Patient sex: F
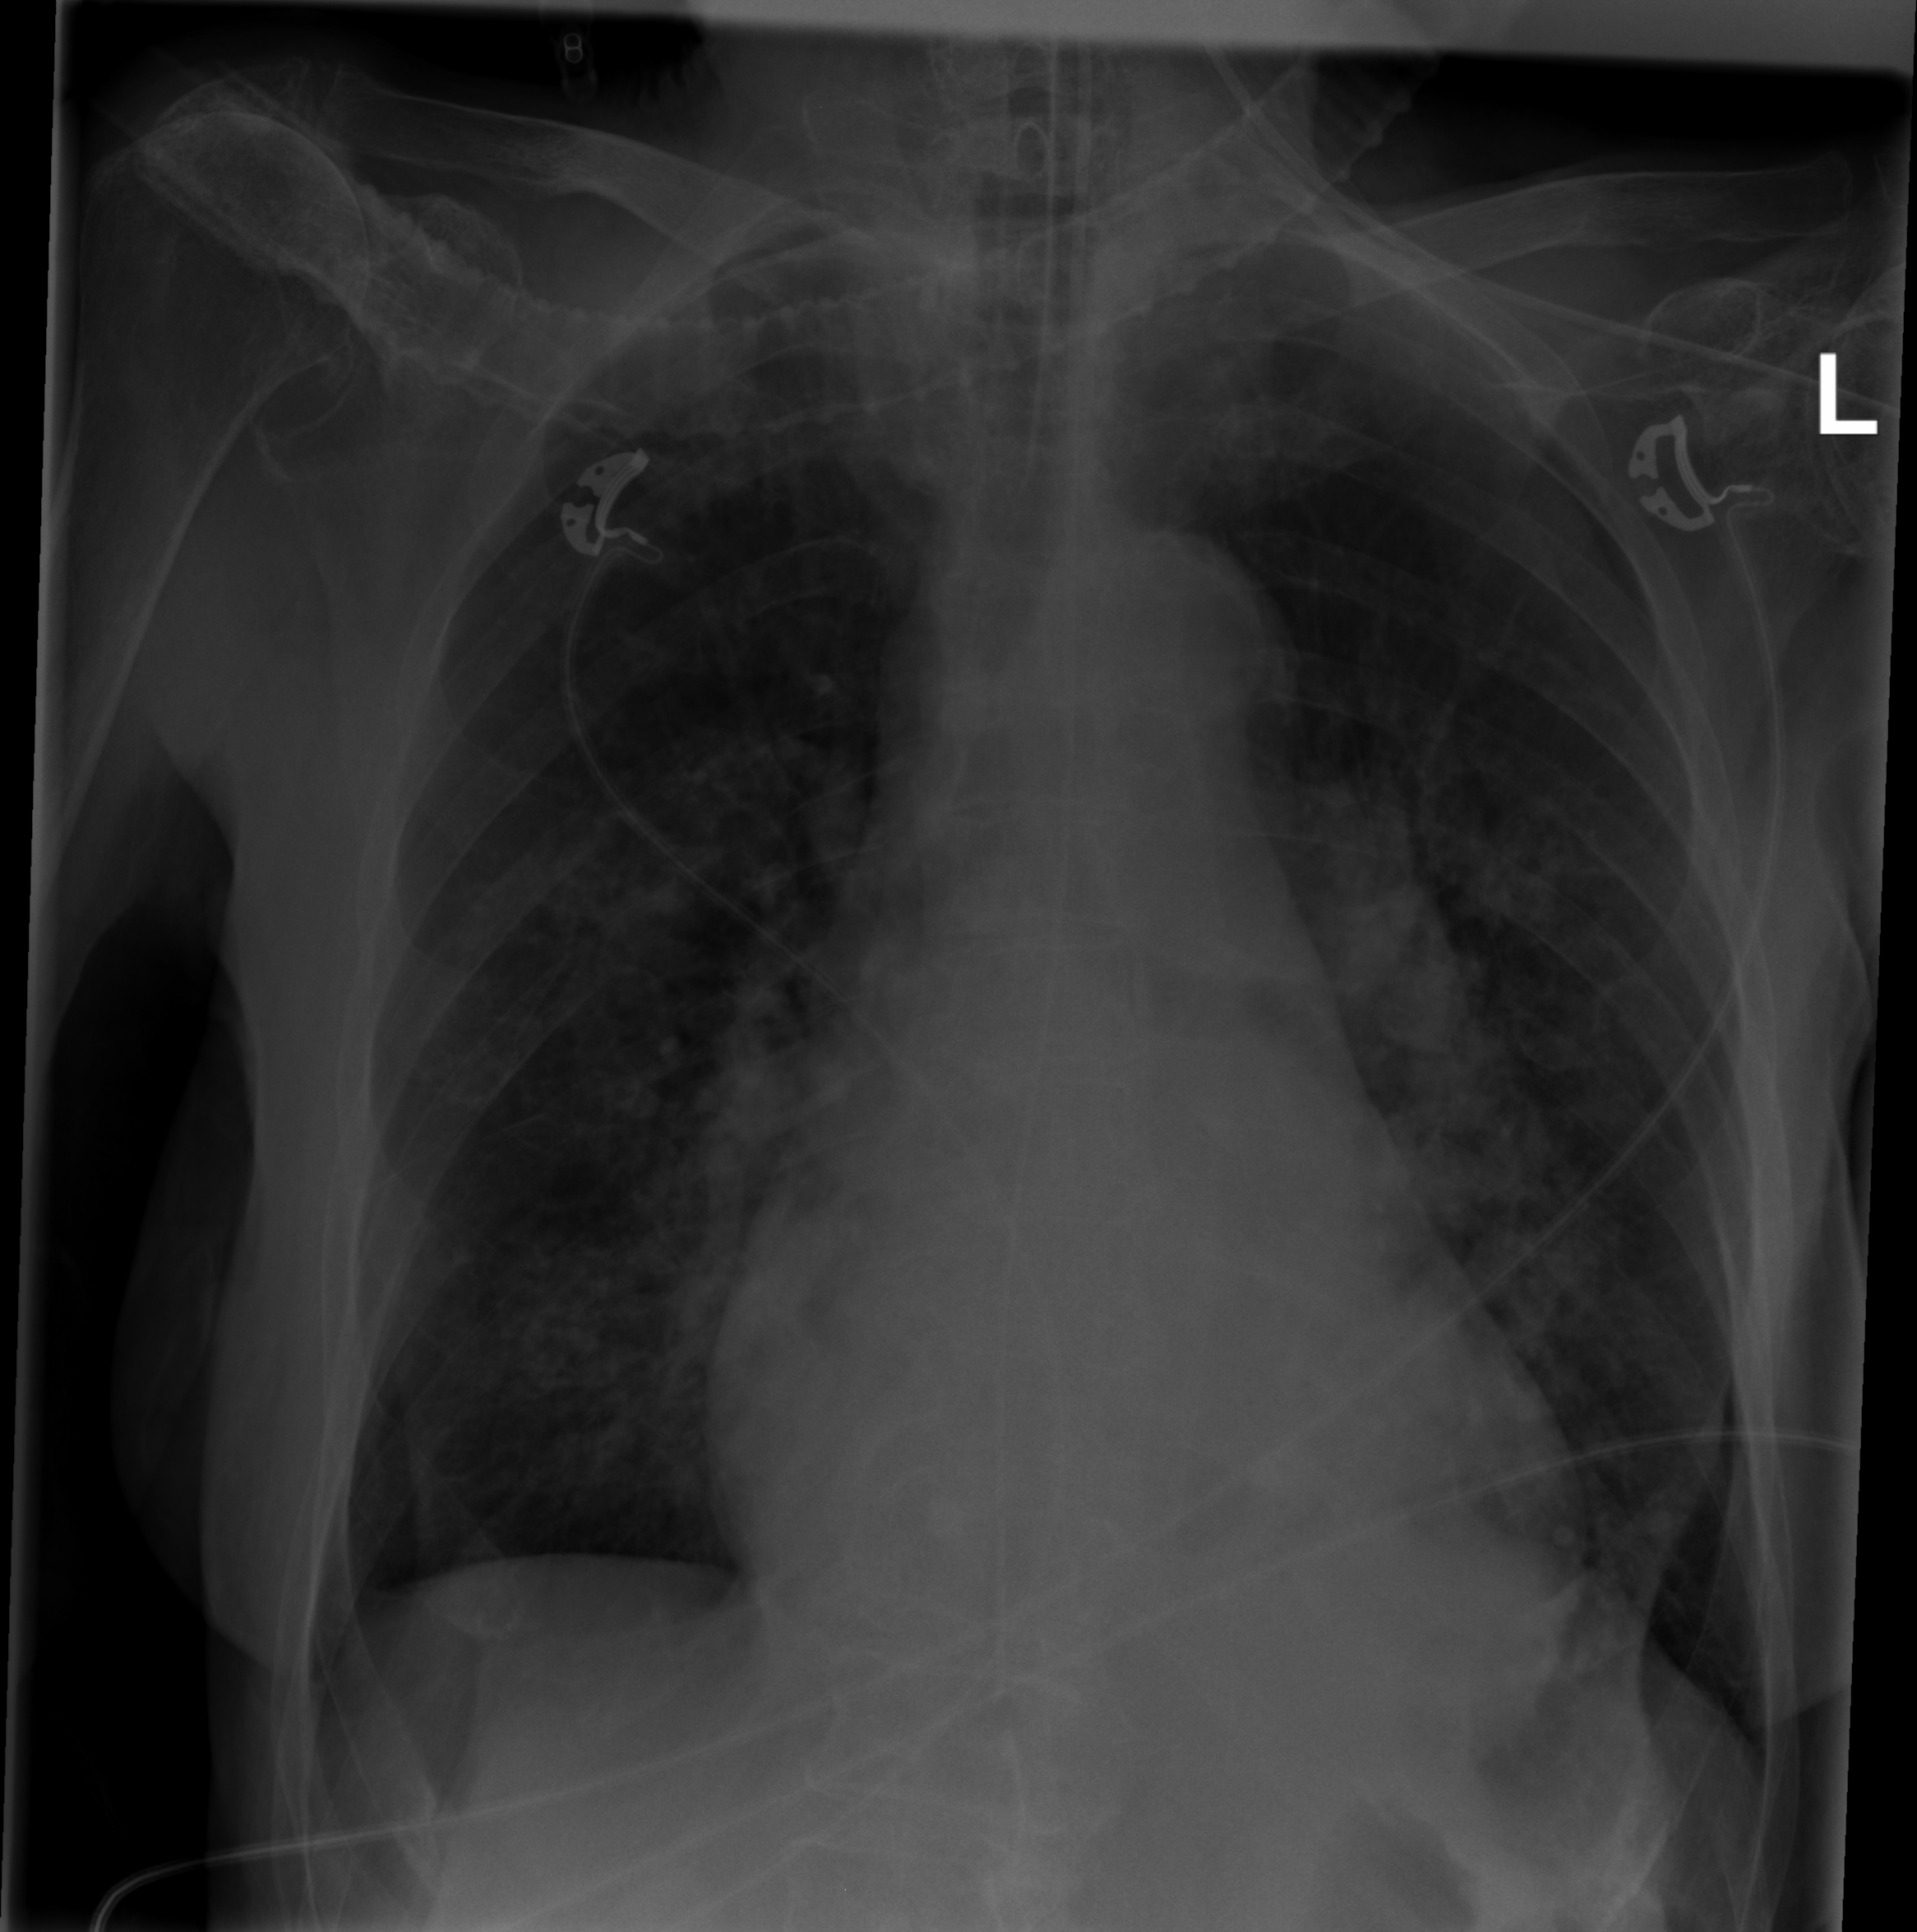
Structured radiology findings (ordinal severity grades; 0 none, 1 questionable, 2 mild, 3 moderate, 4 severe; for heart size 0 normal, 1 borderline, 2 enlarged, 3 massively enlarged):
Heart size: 2
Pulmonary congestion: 2
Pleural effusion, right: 0
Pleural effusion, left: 0
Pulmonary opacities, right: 3
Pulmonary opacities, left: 3
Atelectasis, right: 2
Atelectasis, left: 2